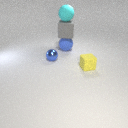
large gray rubber cube below large cyan rubber sphere